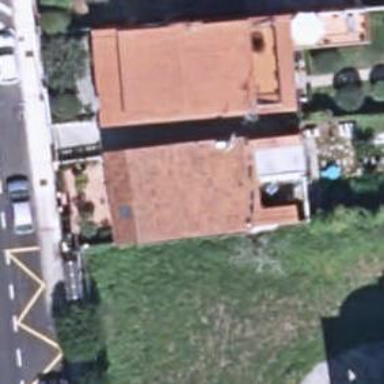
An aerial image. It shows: Simple and straightforward house.